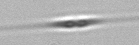
Label: Cylindrotheca